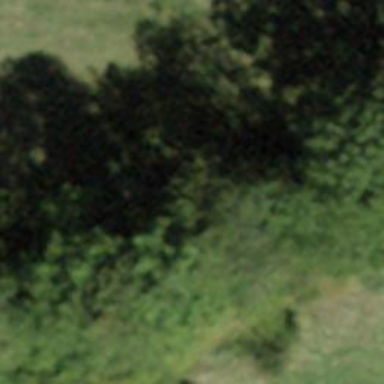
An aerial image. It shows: Row of trees in natural setting.